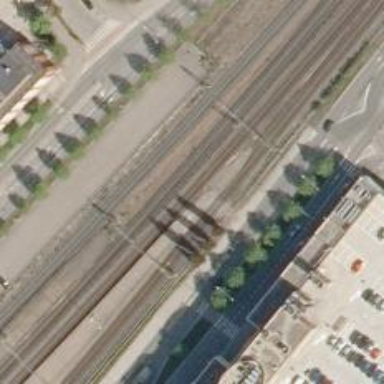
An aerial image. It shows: Railway with continuous electrified contact lines.